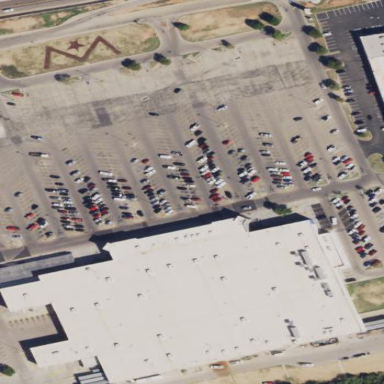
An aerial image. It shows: Parking area.